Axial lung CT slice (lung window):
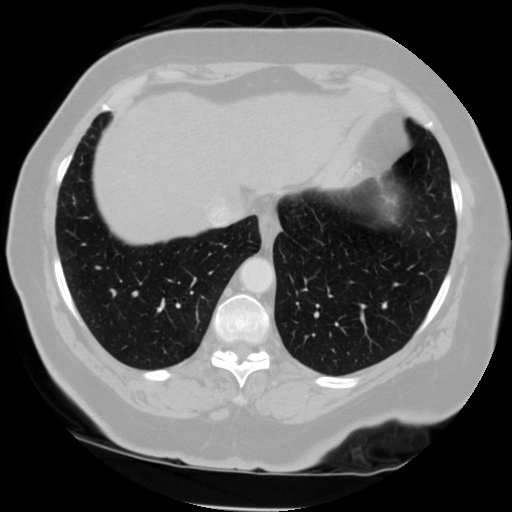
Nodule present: no